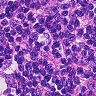
Metastatic tissue present: no